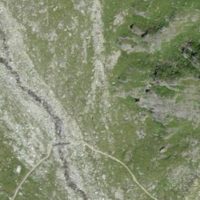
EUNIS habitat code: 26
Species observed at this site:
Asplenium septentrionale
Pinguicula leptoceras